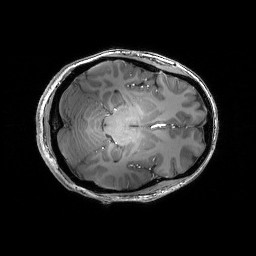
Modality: T1w
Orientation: axial
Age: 23
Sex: female
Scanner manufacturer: siemens
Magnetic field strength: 6.98 T
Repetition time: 2.37 s
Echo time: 0.00231 s